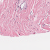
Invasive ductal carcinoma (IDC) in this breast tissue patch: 0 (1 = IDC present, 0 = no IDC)